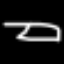
Label: octagon